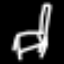
Label: chair